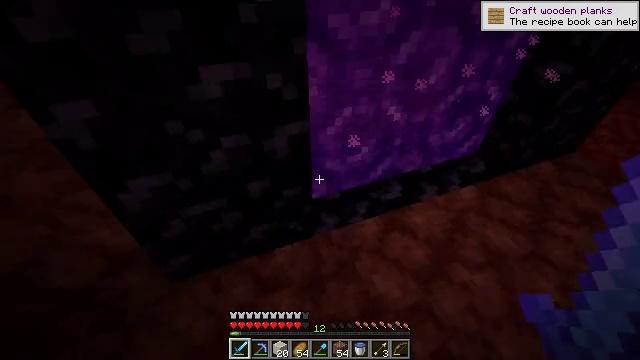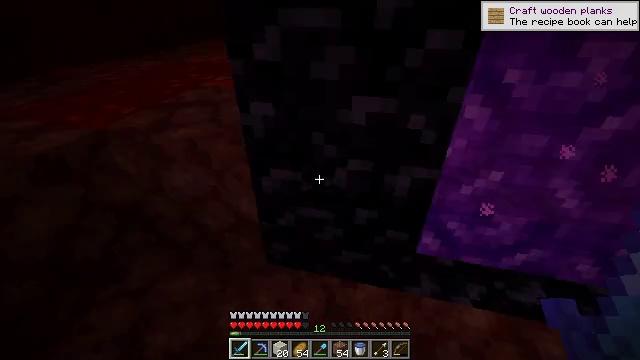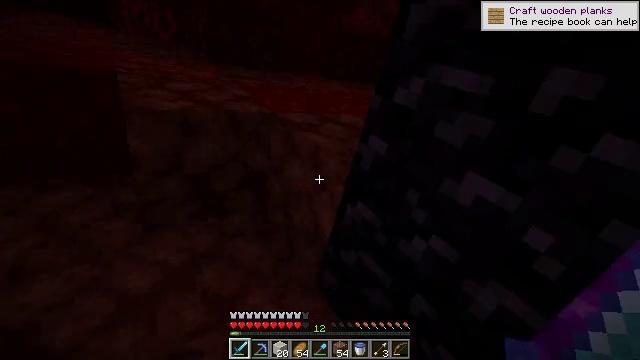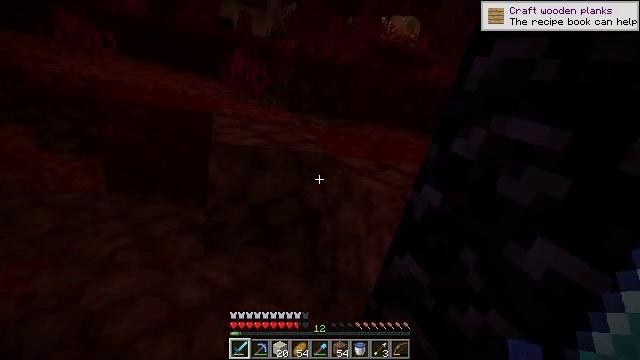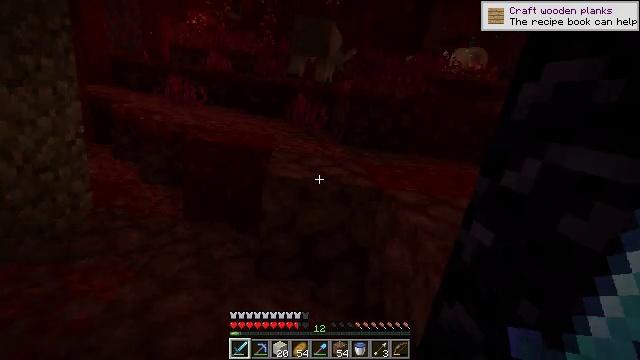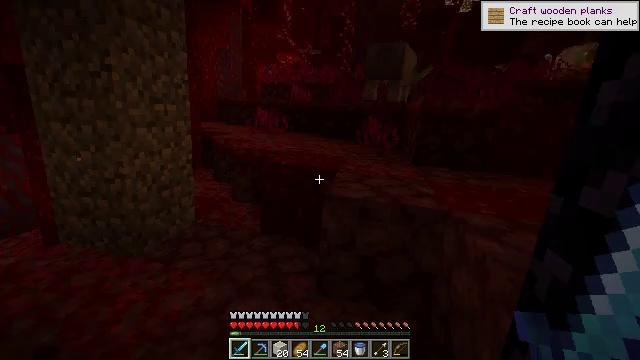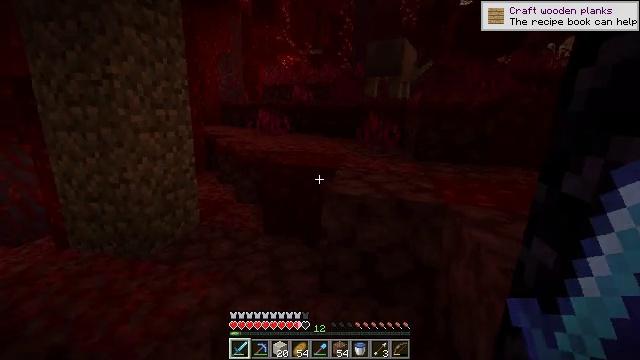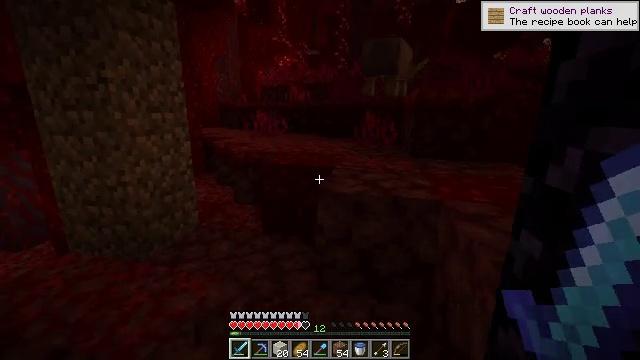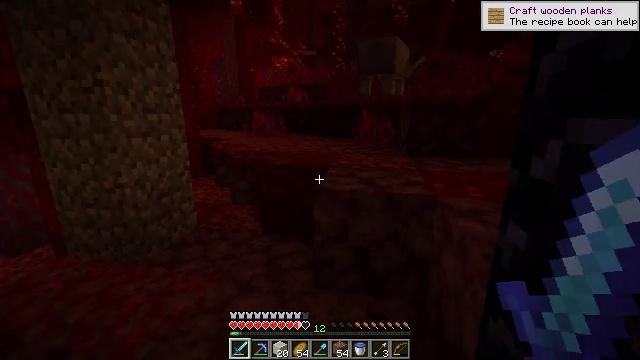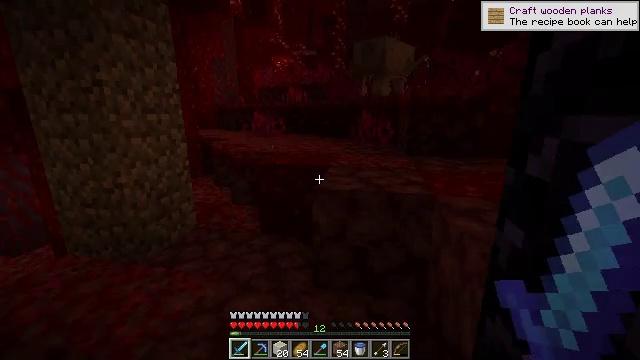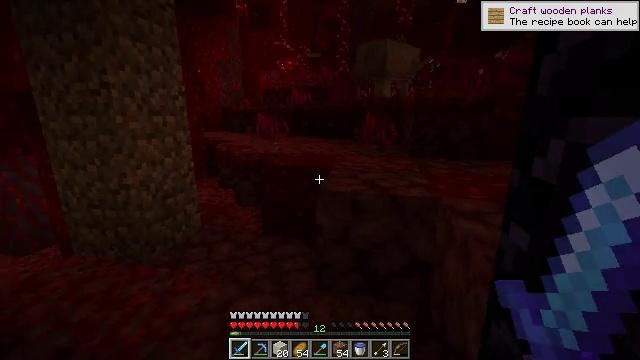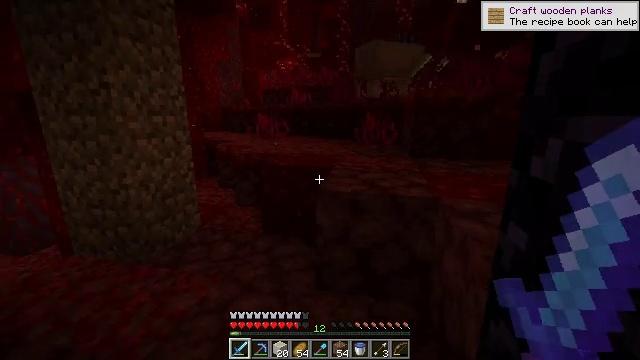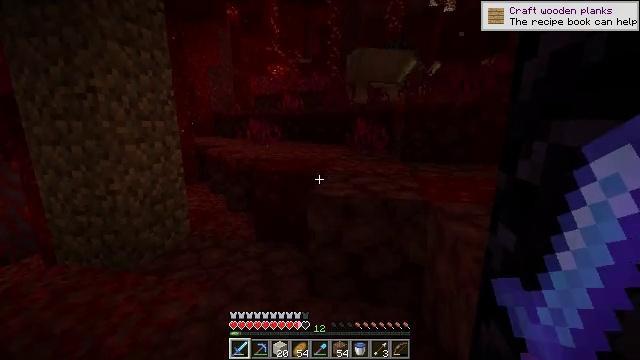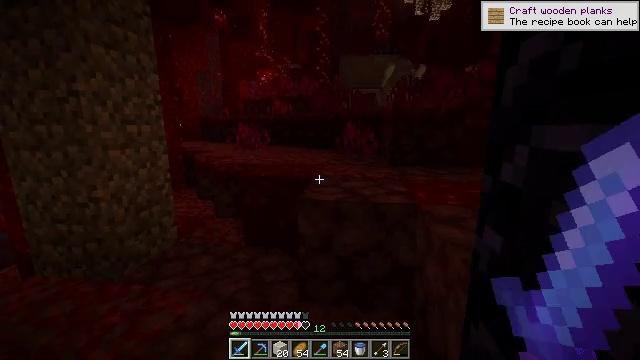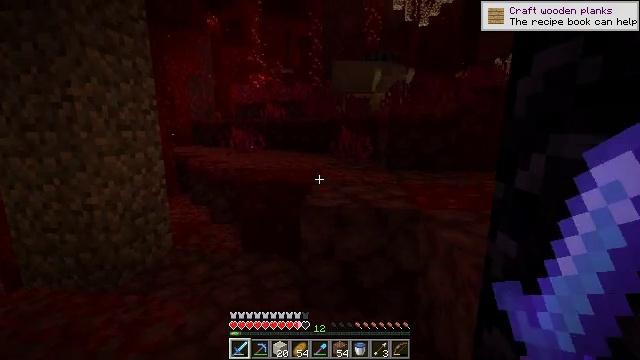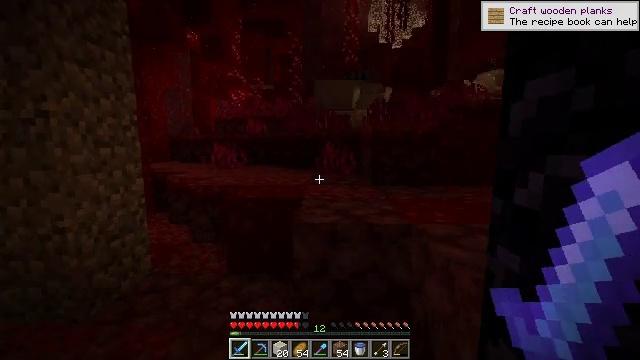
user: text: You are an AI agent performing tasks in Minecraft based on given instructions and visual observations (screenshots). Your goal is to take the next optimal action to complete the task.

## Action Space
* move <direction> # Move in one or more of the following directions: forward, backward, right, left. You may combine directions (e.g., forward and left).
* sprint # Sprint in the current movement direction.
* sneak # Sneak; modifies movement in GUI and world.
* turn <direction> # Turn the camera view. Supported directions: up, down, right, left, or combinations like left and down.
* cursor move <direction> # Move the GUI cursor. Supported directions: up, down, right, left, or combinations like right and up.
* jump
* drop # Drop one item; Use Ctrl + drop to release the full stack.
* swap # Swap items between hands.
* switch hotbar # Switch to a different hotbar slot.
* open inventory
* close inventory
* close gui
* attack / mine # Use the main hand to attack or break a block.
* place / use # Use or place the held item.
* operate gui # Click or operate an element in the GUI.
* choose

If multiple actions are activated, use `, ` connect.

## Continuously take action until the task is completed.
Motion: motion action
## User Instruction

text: Mine crimson roots from the ground.
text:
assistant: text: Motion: move forward and move right, turn left and up
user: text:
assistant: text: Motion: move forward and move right, turn left and up
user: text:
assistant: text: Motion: move right, turn left and up
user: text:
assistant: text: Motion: move right, turn left and up
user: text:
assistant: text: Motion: turn left and up
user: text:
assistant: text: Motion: turn left
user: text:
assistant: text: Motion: no_op
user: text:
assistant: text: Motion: no_op
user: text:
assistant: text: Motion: no_op
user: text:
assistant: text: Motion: no_op
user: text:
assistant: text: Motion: no_op
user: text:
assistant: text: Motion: turn right and up
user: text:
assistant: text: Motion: turn right and up
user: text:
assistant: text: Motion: move left, turn right
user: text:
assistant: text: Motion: move left, turn right and up
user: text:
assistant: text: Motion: turn right and up
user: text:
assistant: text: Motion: turn right and up
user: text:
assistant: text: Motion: turn right and up
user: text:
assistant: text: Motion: no_op
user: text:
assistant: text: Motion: no_op
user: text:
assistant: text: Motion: no_op
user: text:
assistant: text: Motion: no_op
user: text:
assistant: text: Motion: no_op
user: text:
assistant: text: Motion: move forward
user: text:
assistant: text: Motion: move forward
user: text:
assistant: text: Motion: move forward
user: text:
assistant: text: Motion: move forward
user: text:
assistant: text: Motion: move forward
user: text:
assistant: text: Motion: move forward
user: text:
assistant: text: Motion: move forward